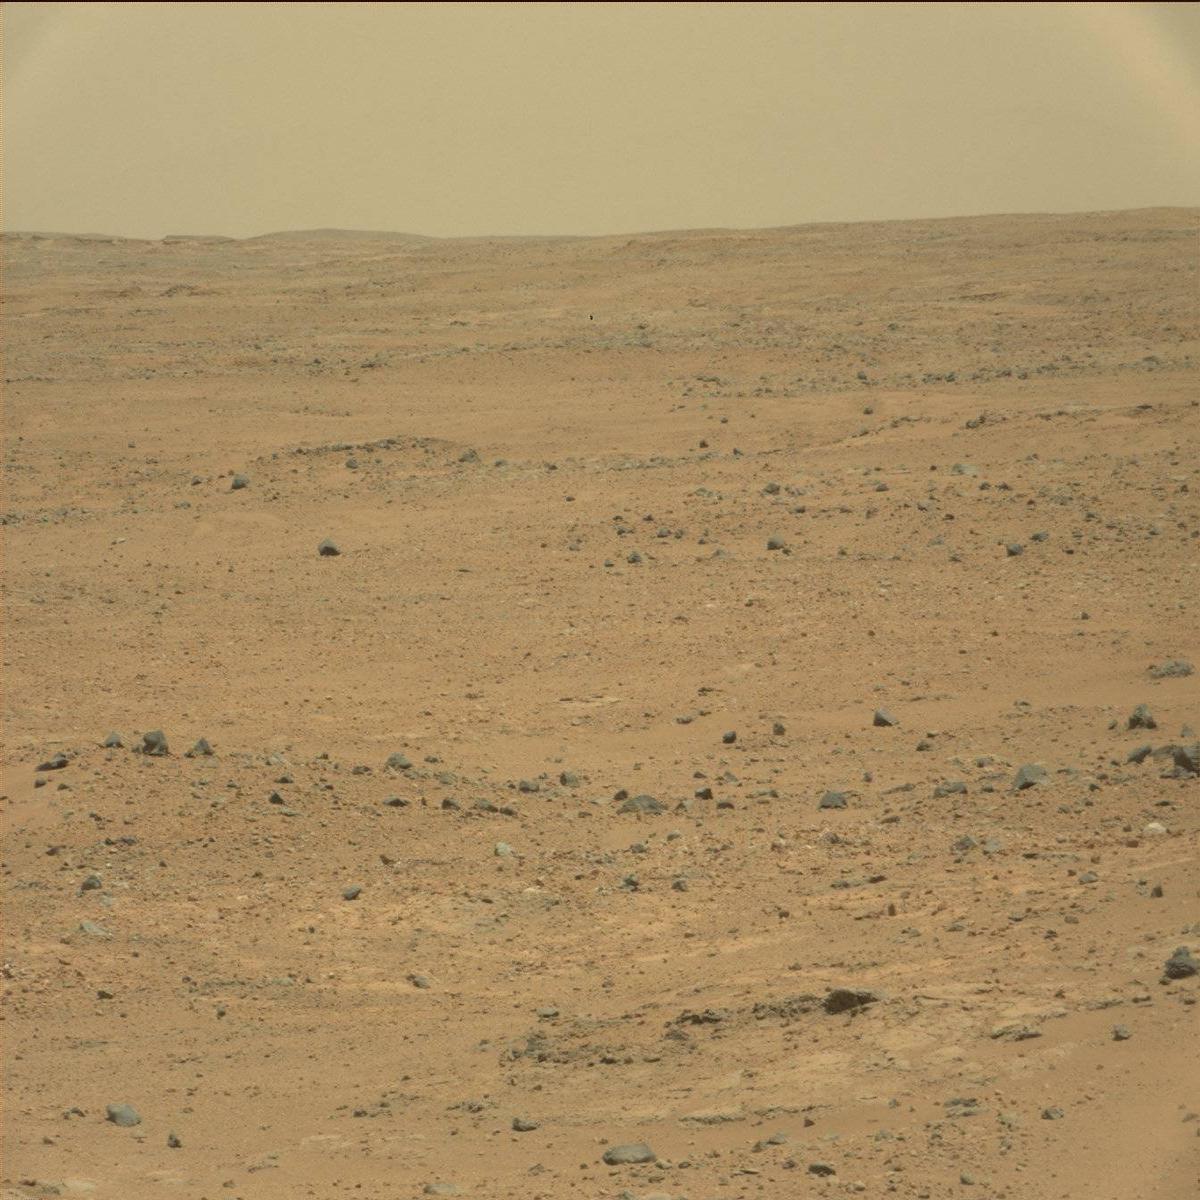
Terrain classes present: Bedrock, Sand / Soil, Sky